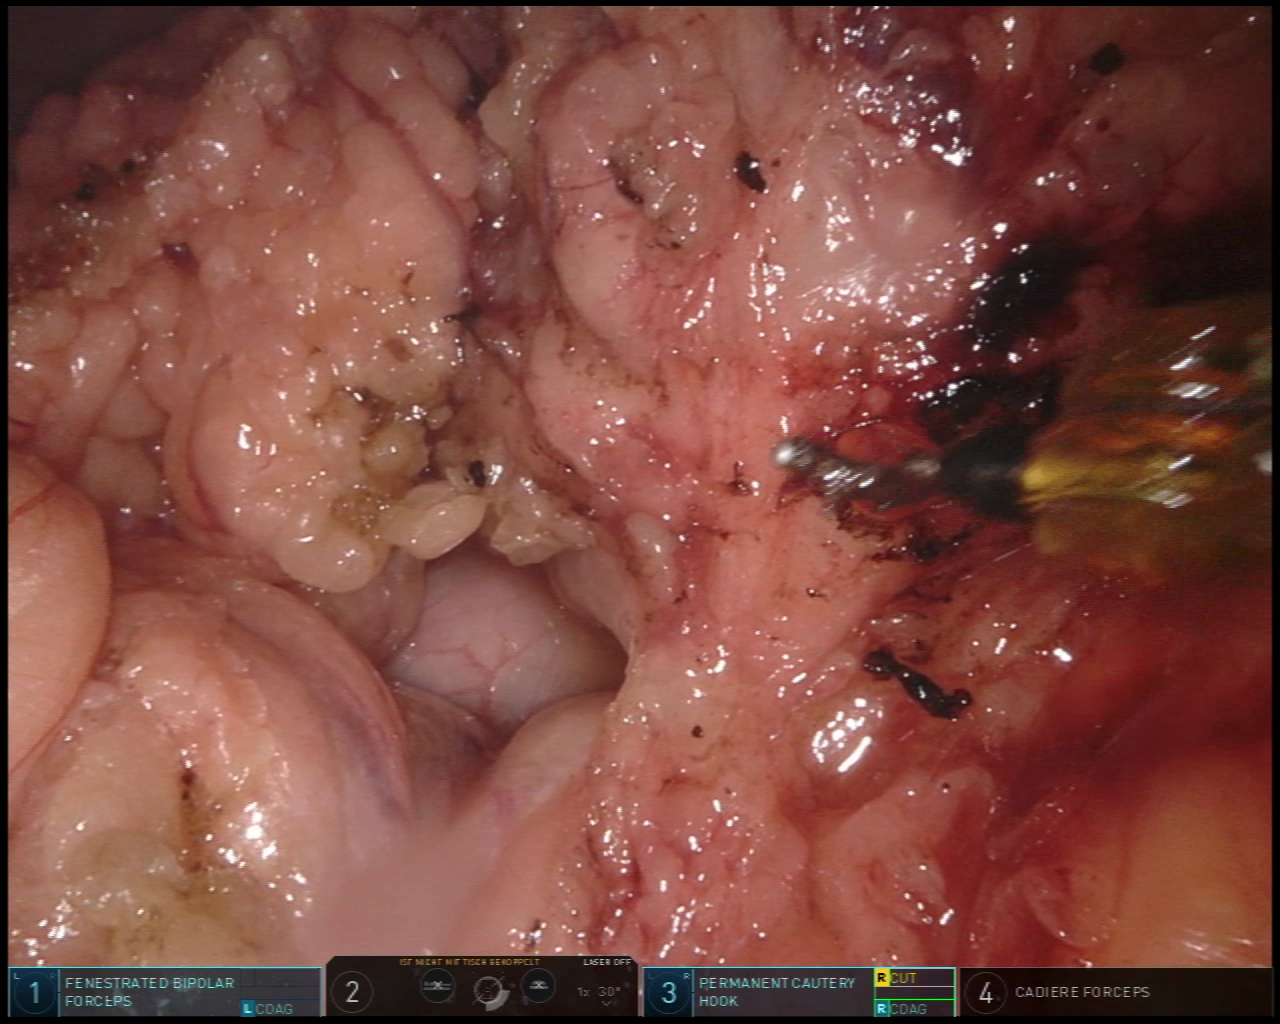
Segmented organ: stomach
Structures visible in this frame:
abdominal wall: yes
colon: no
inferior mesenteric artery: no
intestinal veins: no
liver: no
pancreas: no
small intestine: no
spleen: no
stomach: yes
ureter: no
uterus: no
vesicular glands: no